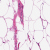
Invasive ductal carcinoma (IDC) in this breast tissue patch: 0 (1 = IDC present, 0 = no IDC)